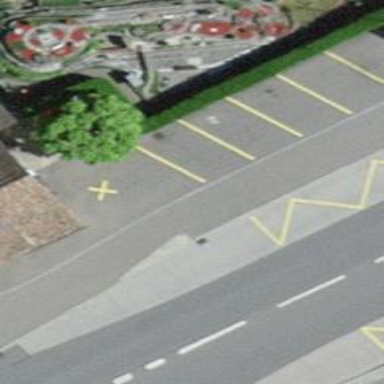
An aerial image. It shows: Platform for public transport. The platform is located by the road.